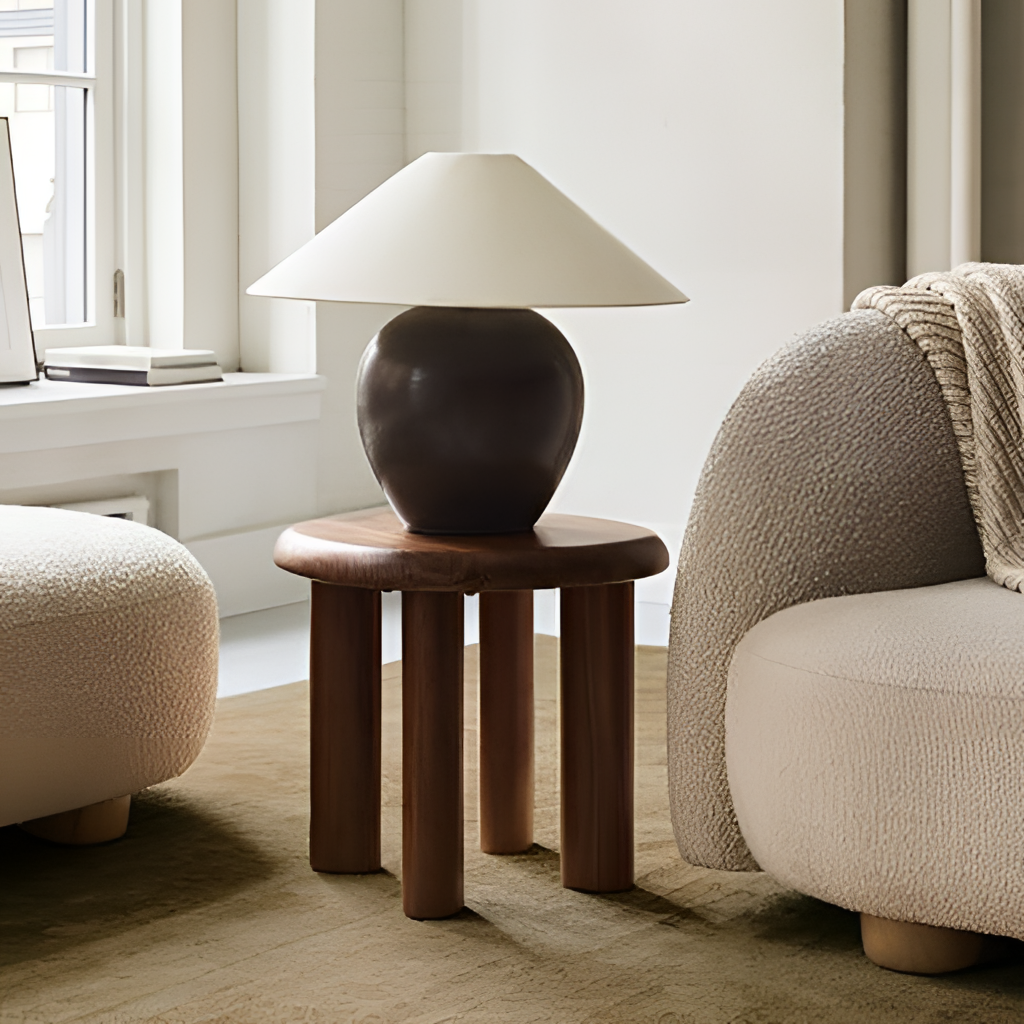
living room, beige fabric armchair, carpet flooring, with plain pattern, modern, beige paint wallpaper, with solid pattern